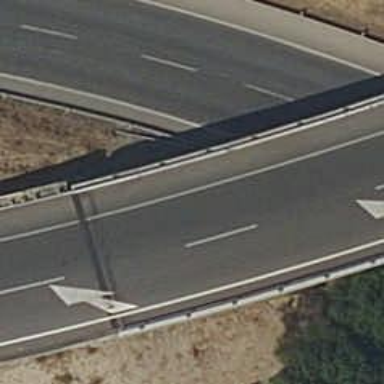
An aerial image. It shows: Bridge on motorway link.